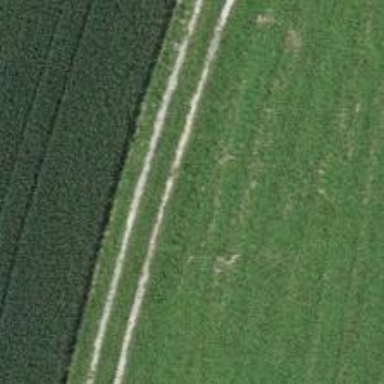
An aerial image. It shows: Track road with grass surface.